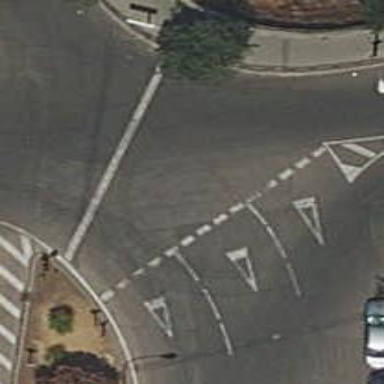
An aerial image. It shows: Road with traffic signals.